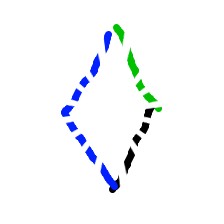
Shape: rhombus